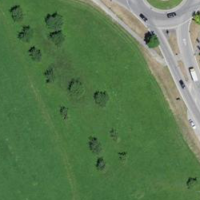
EUNIS habitat code: 40
Species observed at this site:
Diplotaxis tenuifolia
Erigeron canadensis